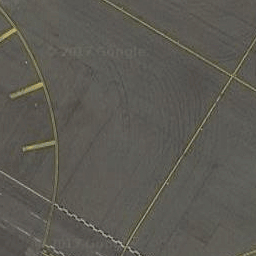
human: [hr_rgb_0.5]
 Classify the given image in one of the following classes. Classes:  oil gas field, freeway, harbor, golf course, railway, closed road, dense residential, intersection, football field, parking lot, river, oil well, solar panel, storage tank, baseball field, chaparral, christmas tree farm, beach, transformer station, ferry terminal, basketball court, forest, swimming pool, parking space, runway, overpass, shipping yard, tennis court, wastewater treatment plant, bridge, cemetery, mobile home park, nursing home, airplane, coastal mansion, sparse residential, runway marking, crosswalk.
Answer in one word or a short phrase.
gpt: runway marking